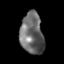
Tissue: lung
Cell type: Epithelial cells
Senescence score: 0.2158
Nuclear area (px): 933
Mean DAPI intensity: 106.51